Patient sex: M
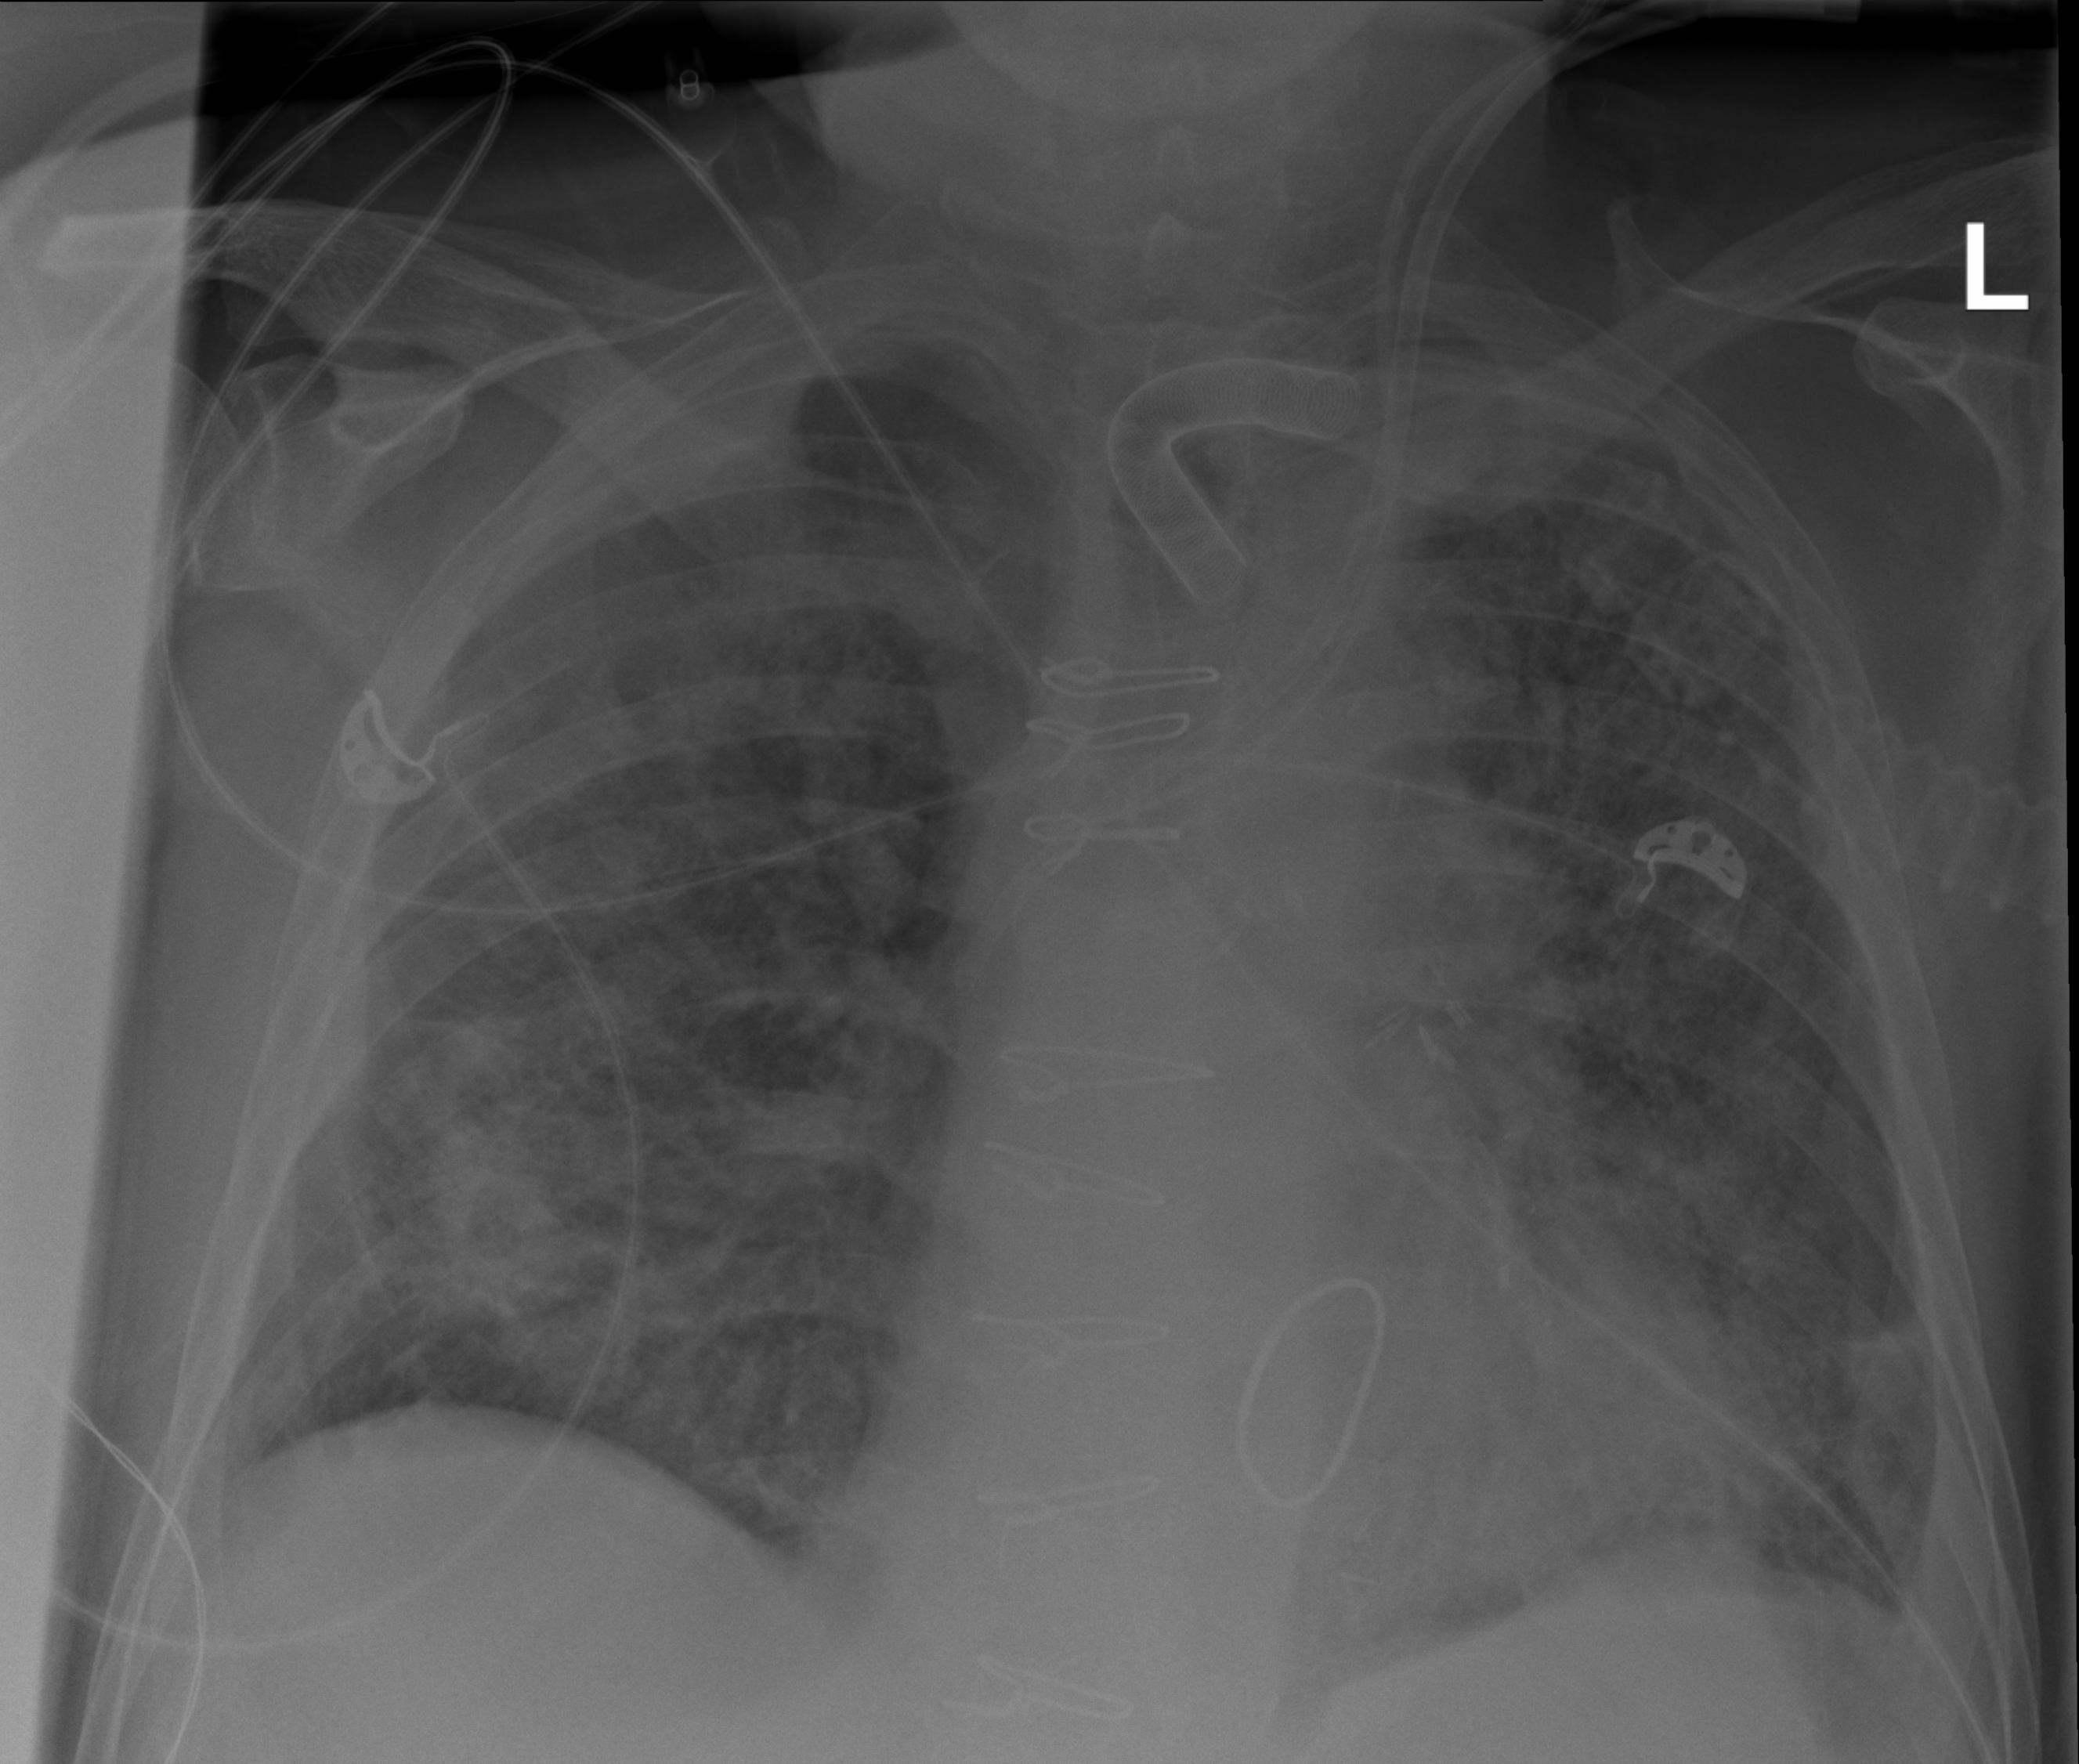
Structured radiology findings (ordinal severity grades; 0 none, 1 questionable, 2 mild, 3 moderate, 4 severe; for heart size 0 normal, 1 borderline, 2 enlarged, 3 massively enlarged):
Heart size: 1
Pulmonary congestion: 3
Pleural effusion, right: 2
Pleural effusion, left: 2
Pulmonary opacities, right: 3
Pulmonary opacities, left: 3
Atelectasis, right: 2
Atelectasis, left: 2